Interaction volume radius: 10 \u00c5
Interaction volume height: 10 \u00c5
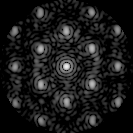
Disorder parameter: 0.2979